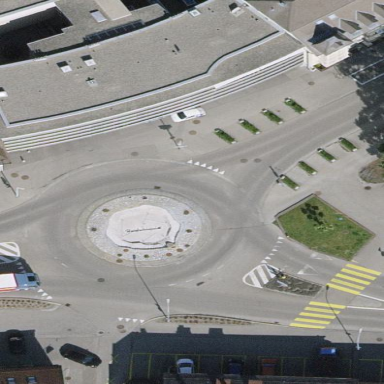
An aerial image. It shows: Asphalt road that is secondary route leading to roundabout.